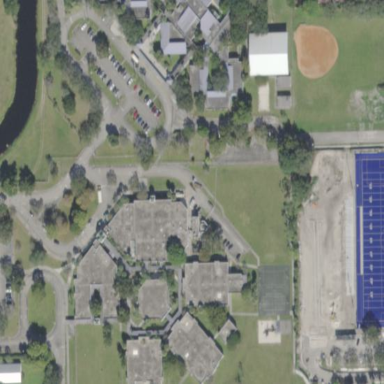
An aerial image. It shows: School.